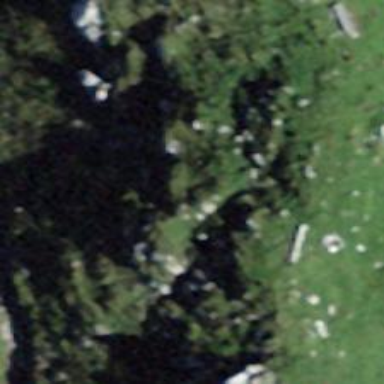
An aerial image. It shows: Natural cliff.